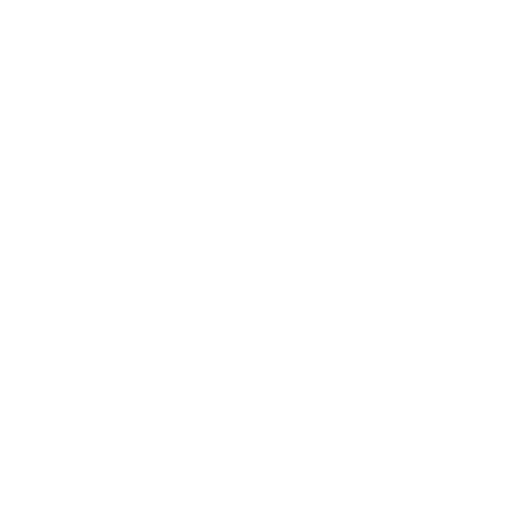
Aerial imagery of valley in California named Cañada Del Rodeo containing open water, shrub, grassland, barren land, herbaceous wetlands, and low intensity development